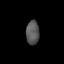
Tissue: lung
Cell type: Endothelial cells
Senescence score: 0.5645
Nuclear area (px): 315
Mean DAPI intensity: 86.295